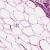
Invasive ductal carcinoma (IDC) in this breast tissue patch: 0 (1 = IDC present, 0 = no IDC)